Question: I have a simple chart where a line rise from negative to positive: it crosses the horizontal axis. For readability, I did set the AxisY crossing to zero.
'''
ChartAmortisation.ChartAreas("Amortisation").AxisY.Crossing = 0
'''
But doing so, the label of my x-axis stays below, under the chart, while the x-axis is above in the middle of the chart area.
How can I set the AxisX label under the axis, or next to it?

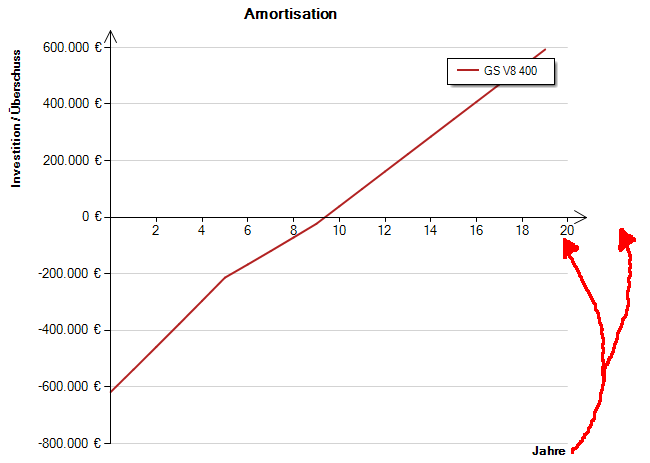
Answer: I succeeded using 'Annotations'. I made this for the two axes in order to preserve visual coherence. Here is my code for the vertical axis.
'''
Dim caLabelAxisY As New TextAnnotation
With caLabelAxisY
.AnchorX = 0
.AxisX = ChartAmortisation.ChartAreas(0).AxisX
.AnchorY = ChartAmortisation.ChartAreas(0).AxisY.Maximum
.AxisY = ChartAmortisation.ChartAreas(0).AxisY
.Name = "Label AxisY"
.Text = "Investition / Uberschuss"
.Font = New Font("Microsoft Sans Serif", 9, FontStyle.Bold)
.AnchorAlignment = ContentAlignment.TopLeft
End With
'''
Strangely enough, setting the 'AnchorY' did not work with the name of the chart, but only with its index. This means:
'''
'What works:
caLabelAxisY.AnchorY = ChartAmortisation.ChartAreas(0).AxisY.Maximum
'What doesnot work:
caLabelAxisY.AnchorY = ChartAmortisation.ChartAreas("Amortisation").AxisY.Maximum
'''
Also, this only worked when I set the 'Annotations' programmatically. Setting these in the Designer of Visual Studio 2010 helped me to visualise what the result would be, but did not display anything at runtime.
And finally, here is how it looks like now.

The labels are located inside the Chart for more convenience place them (otherwise I should bother with the size of the numbers on the axis)